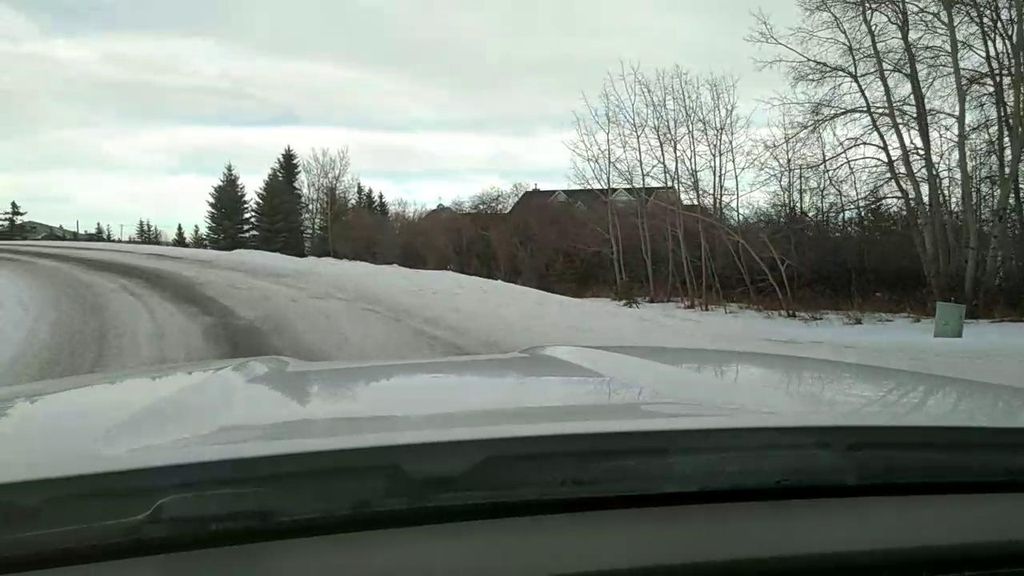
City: calgary